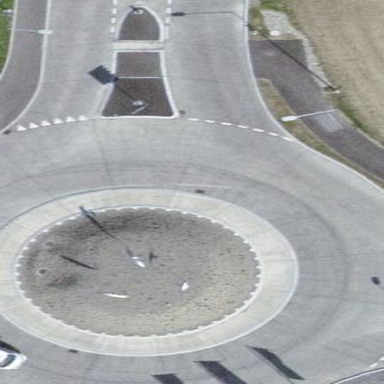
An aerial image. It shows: Secondary road leading to roundabout.